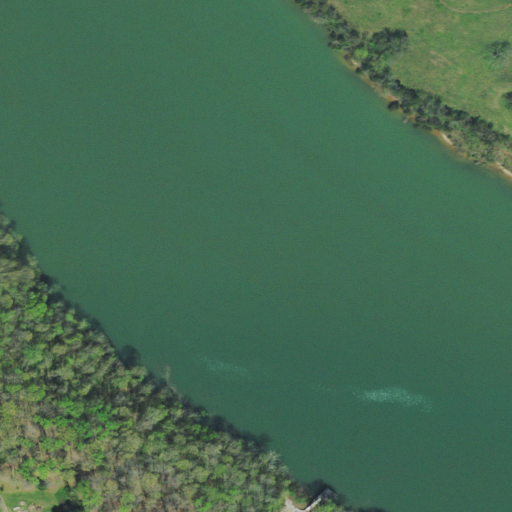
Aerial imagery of island in Tennessee named Jones Island (historical) containing open water, deciduous forest, pasture, and grassland